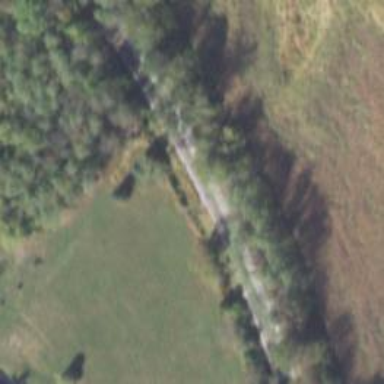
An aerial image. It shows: Preserved railway with rails.